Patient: sex M, age 29
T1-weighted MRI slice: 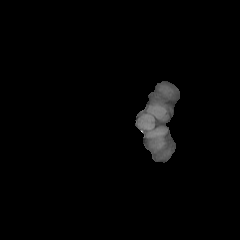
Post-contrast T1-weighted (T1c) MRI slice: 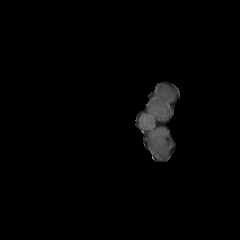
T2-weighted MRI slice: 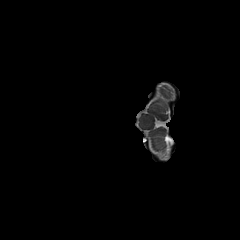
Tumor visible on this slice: no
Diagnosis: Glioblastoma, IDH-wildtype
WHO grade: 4